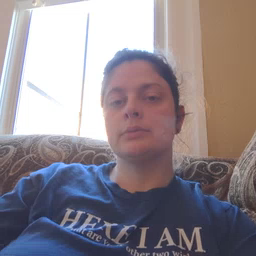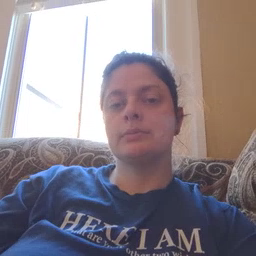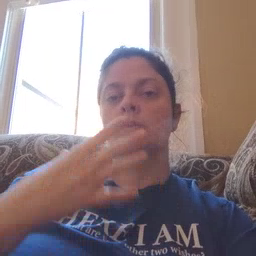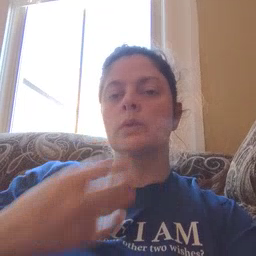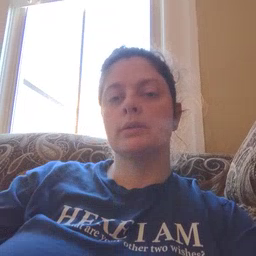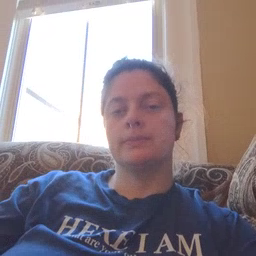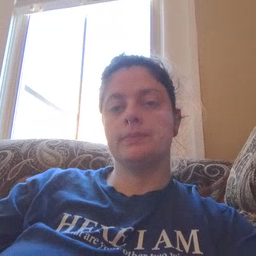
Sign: wet